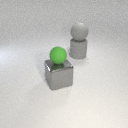
small green rubber sphere above large gray metal cube